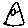
Label: triangle